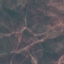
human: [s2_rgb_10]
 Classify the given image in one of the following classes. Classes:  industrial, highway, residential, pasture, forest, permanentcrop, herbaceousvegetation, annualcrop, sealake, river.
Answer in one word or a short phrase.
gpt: HerbaceousVegetation